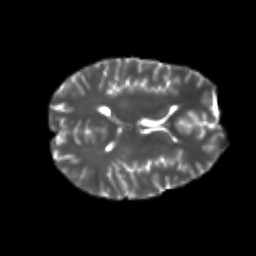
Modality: T2w
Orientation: axial
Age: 22
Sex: male
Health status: healthy
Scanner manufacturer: philips
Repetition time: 7.389 s
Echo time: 0.08599 s